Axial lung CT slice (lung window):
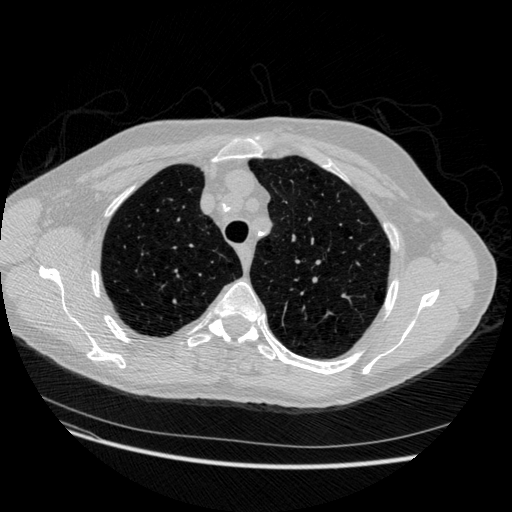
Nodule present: no